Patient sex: M
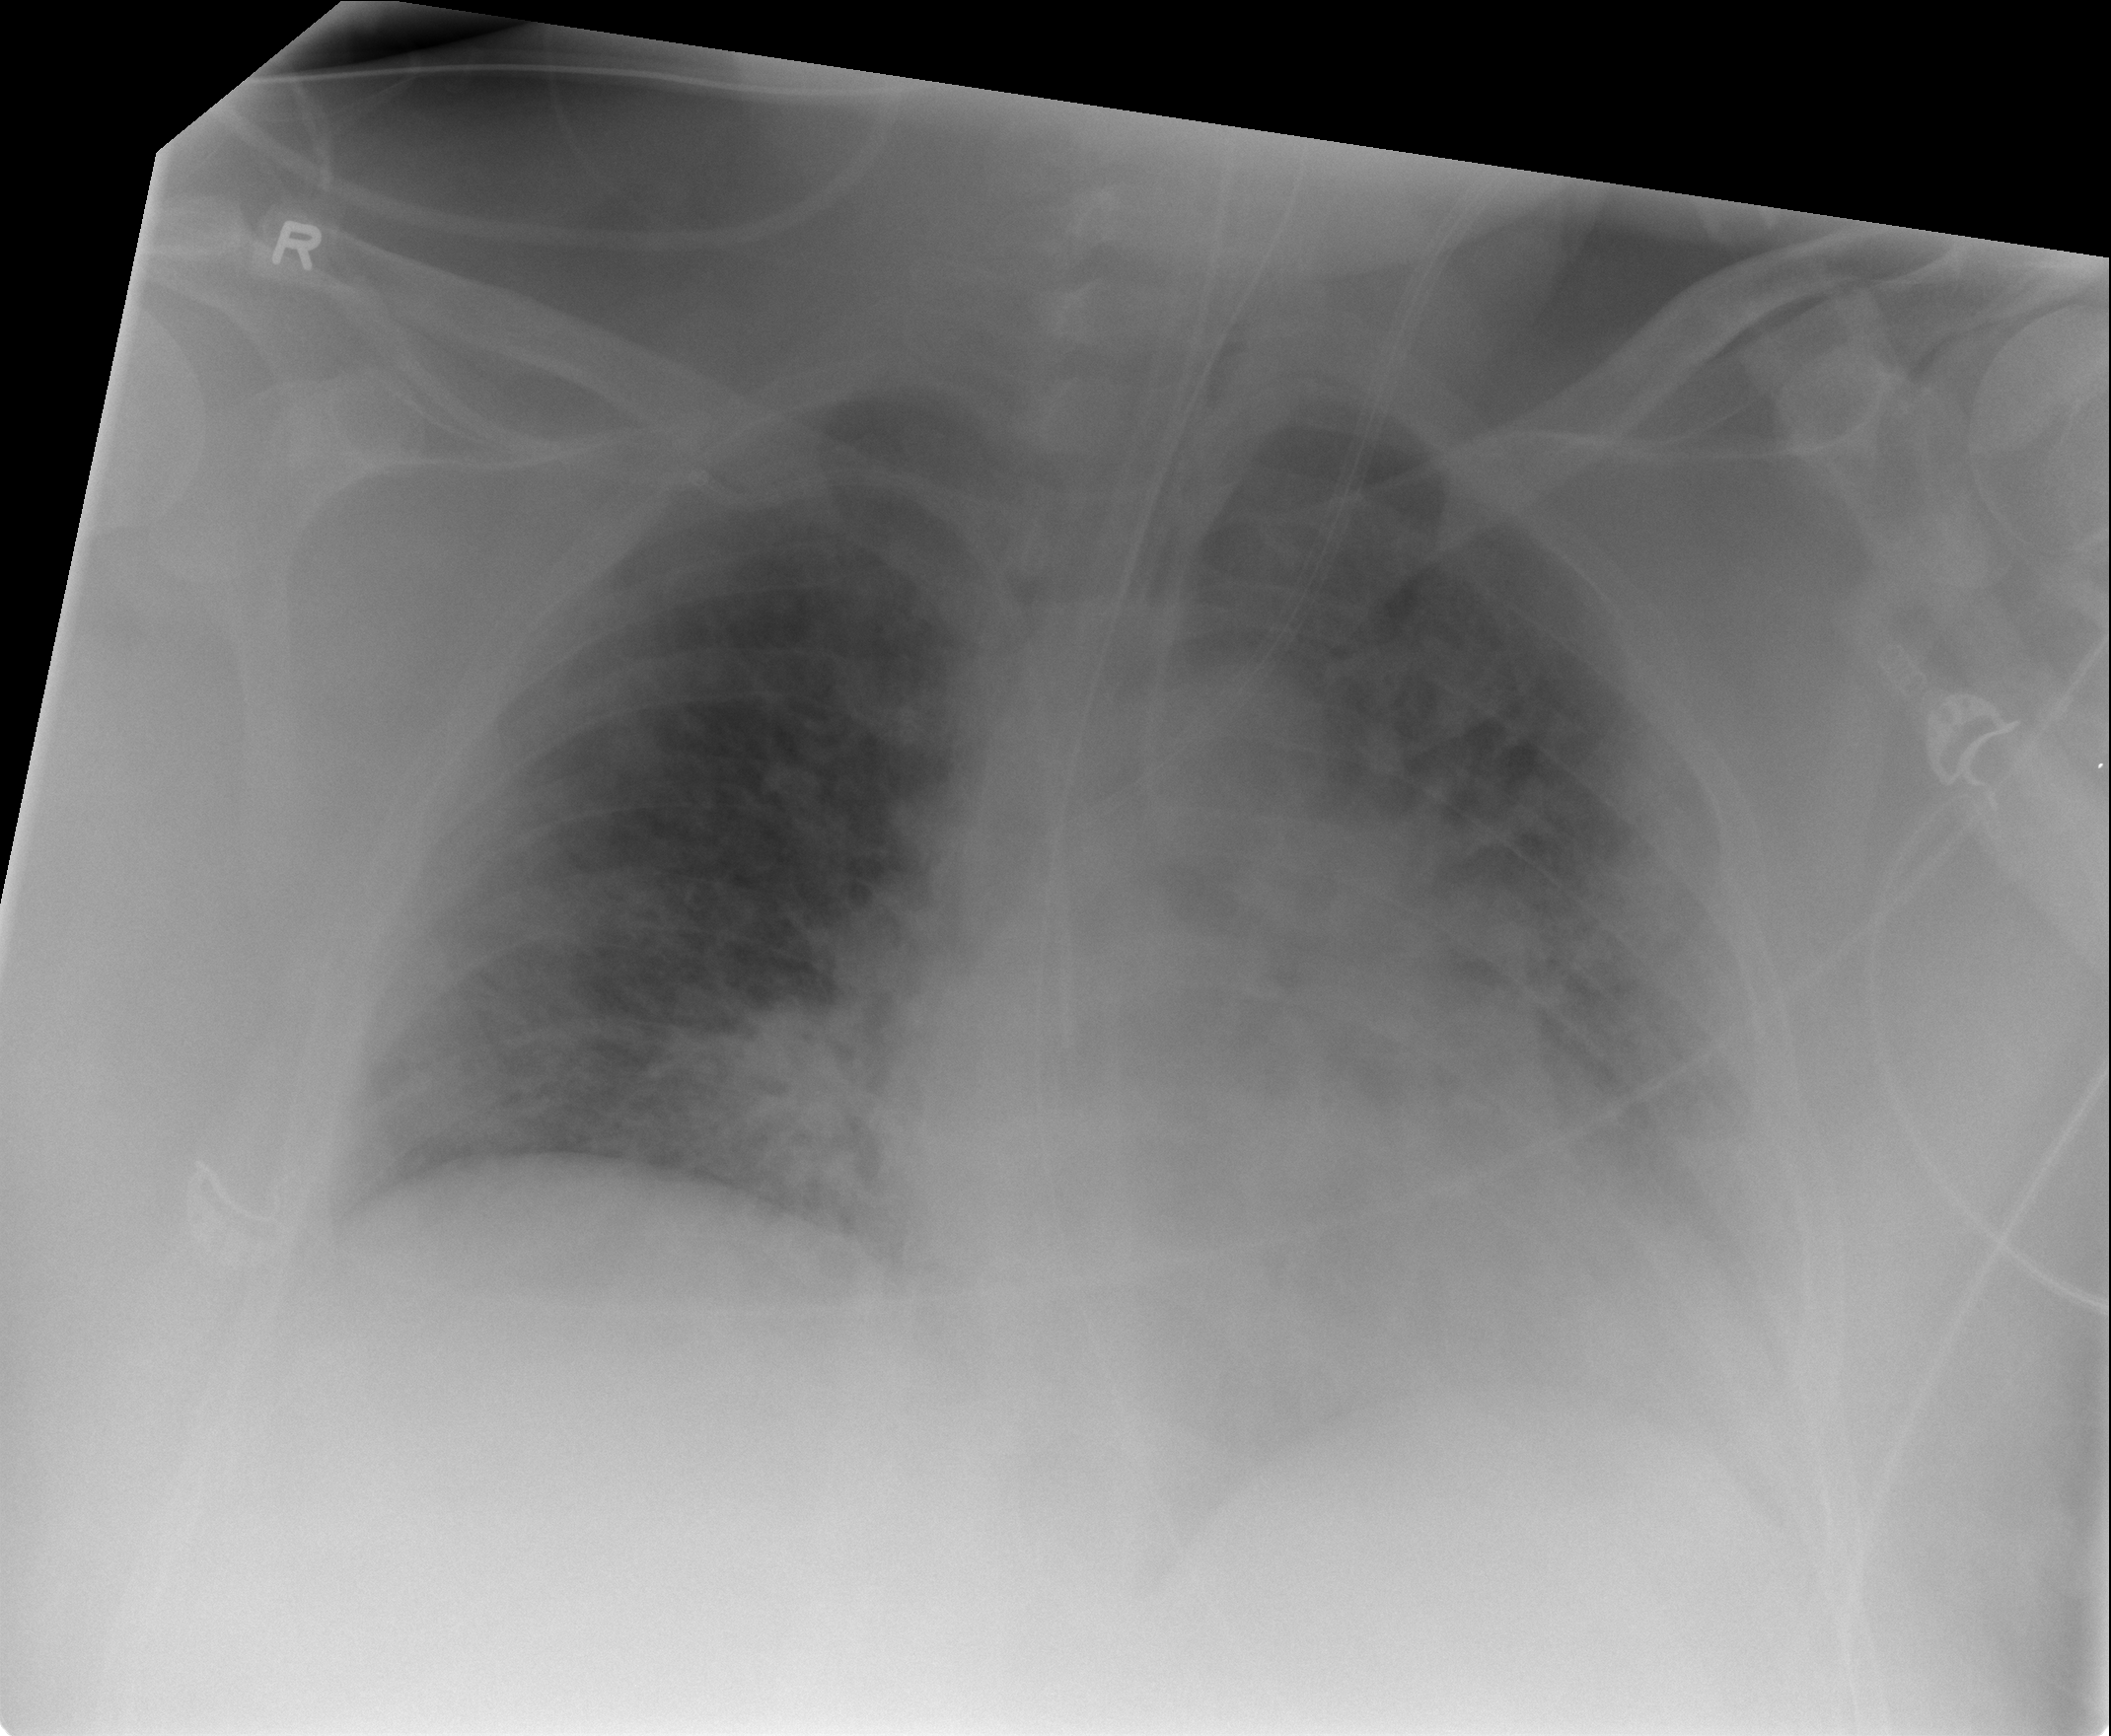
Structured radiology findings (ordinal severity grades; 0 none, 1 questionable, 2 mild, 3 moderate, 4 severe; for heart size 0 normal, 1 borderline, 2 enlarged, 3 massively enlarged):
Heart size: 2
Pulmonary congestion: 2
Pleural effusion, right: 0
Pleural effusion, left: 2
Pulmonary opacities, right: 2
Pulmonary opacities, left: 3
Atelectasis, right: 2
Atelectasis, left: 3